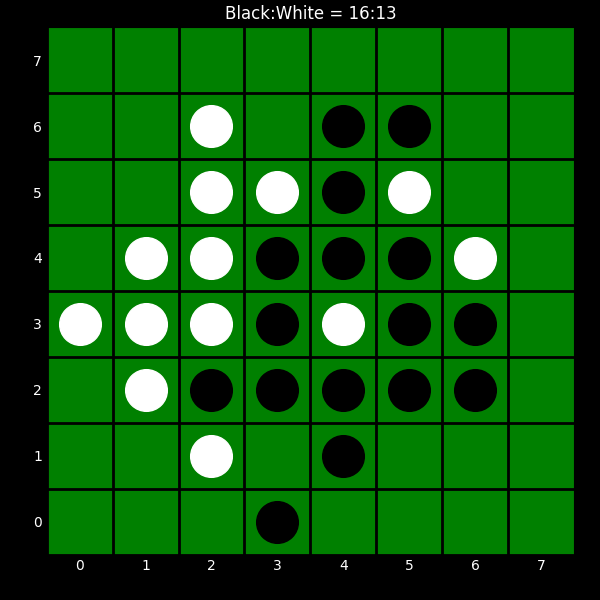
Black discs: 16
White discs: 13